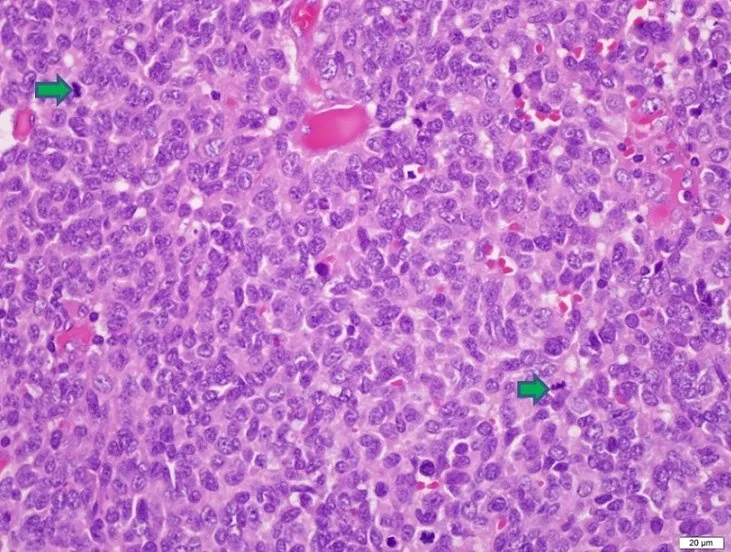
Large numbers of atypical mitotic figures in all fields (indicated by an arrow), hematoxylin-eosin staining, x400.
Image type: pathology (h&e)